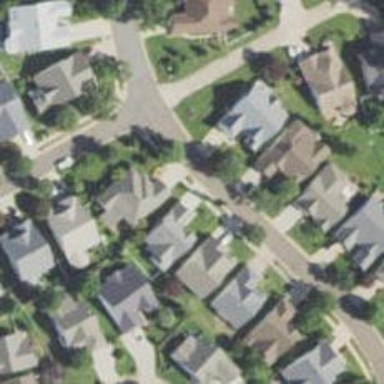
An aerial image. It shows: Residential road.